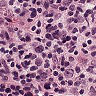
Metastatic tissue present: no